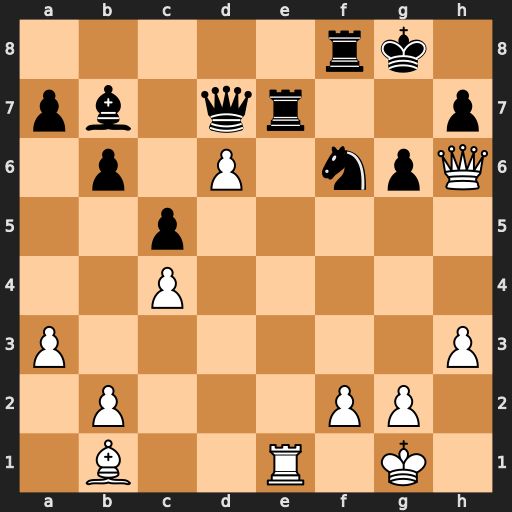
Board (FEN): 5rk1/pb1qr2p/1p1P1npQ/2p5/2P5/P6P/1P3PP1/1B2R1K1
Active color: w
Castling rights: -
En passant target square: -
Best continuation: Rxe7 Qxe7 dxe7